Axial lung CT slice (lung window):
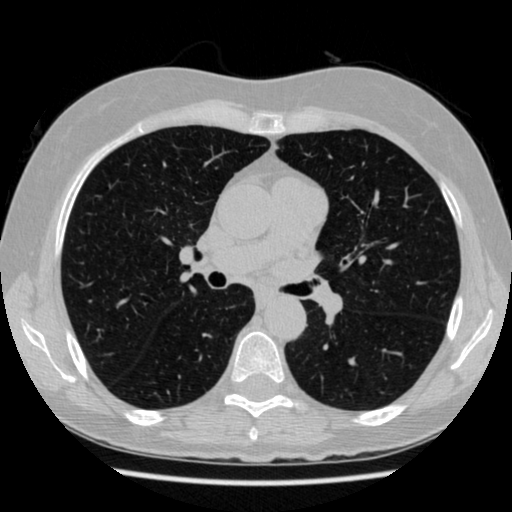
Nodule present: no